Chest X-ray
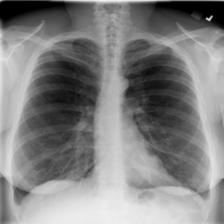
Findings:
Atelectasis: negative
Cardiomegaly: negative
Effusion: negative
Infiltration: negative
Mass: negative
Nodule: negative
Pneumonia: negative
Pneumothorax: positive
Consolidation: negative
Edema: negative
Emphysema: negative
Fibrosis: negative
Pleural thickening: negative
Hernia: negative